Question: My ListView item has two TextViews. I want to show one of them at a time . I don't want to do this programmatically. How to do it?
For example:
When TextView A has text, TextView B disappears. When TextView A is empty, TextView B appears.

My code
'''
<?xml version="1.0" encoding="utf-8"?>
<LinearLayout xmlns:android="http://schemas.android.com/apk/res/android"
android:layout_width="match_parent"
android:layout_height="match_parent"
android:orientation="horizontal" >
<TextView
android:id="@+id/groupNameTextView"
android:layout_width="wrap_content"
android:layout_height="50dip"
android:text="TextView"
android:textSize="20dip"
android:textColor="@color/ForestGreen"
/>
<TextView
android:id="@+id/topRatedPlaceNameTextView"
android:layout_width="wrap_content"
android:layout_height="50dip"
android:text="TextView"
android:textSize="20dip"
android:textColor="@color/Azure"
/>
</LinearLayout>
'''
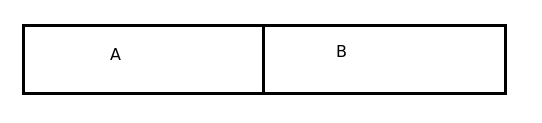
Answer: Sorry, you cant do that with xml, by Programmatically in your 'getView()' of List's Adapter check like
'''
if(textview1.getText().toString.length()>0)
textview2.setVisibilty(View.GONE);
else
textview1.setVisibilty(View.GONE);
'''